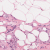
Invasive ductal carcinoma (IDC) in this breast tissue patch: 0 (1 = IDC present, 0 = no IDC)